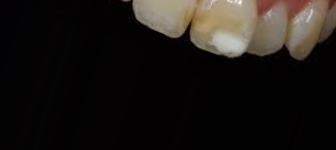
Condition: Tooth Discoloration